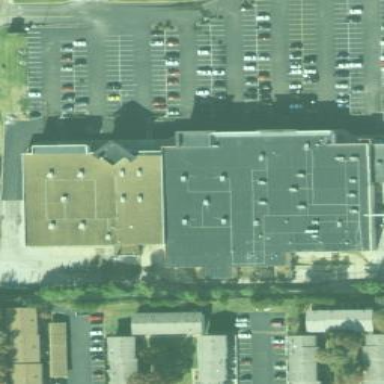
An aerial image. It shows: Retail building.